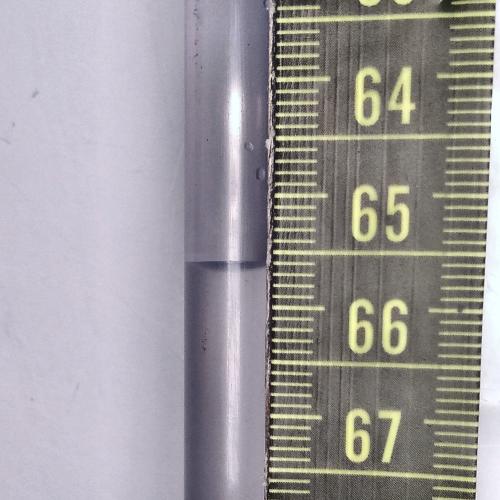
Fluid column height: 65.6 cm